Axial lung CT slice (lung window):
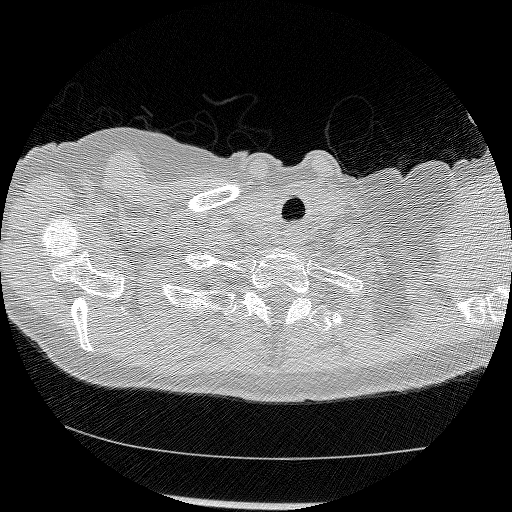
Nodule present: no